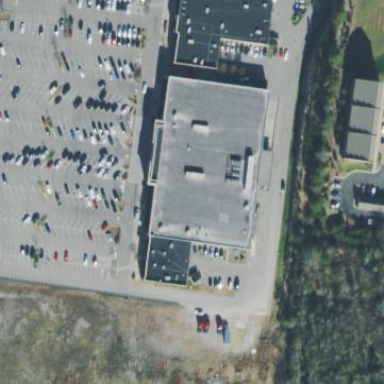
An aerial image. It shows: Supermarket located in building.